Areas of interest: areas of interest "Golf Course"
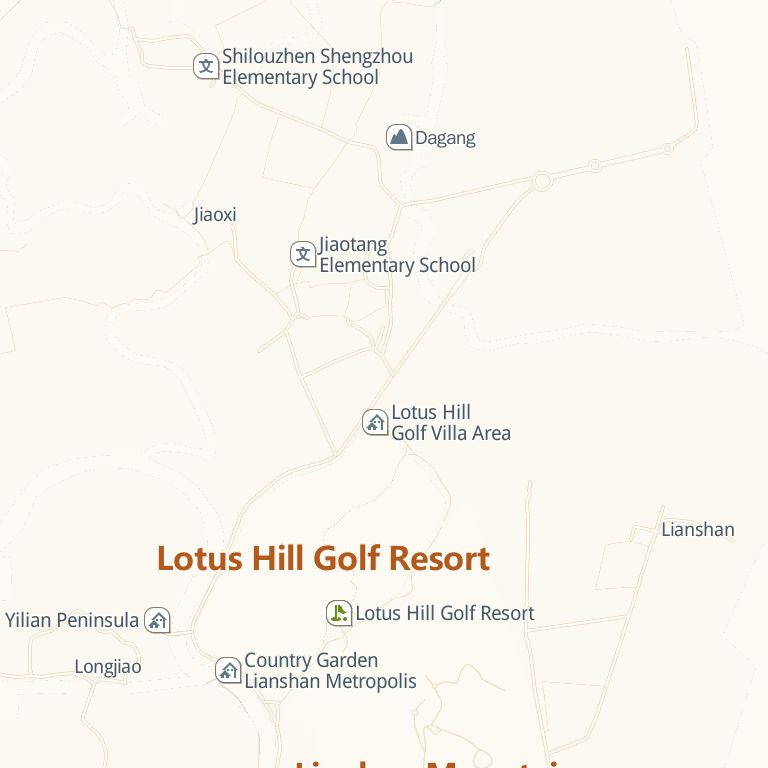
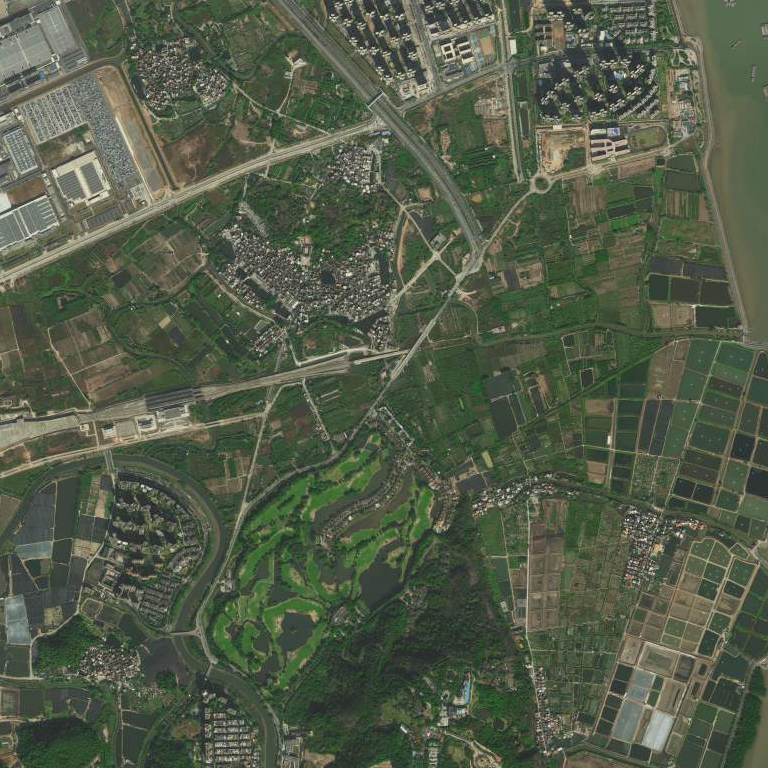